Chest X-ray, AP view. Patient: 63 years old, sex F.
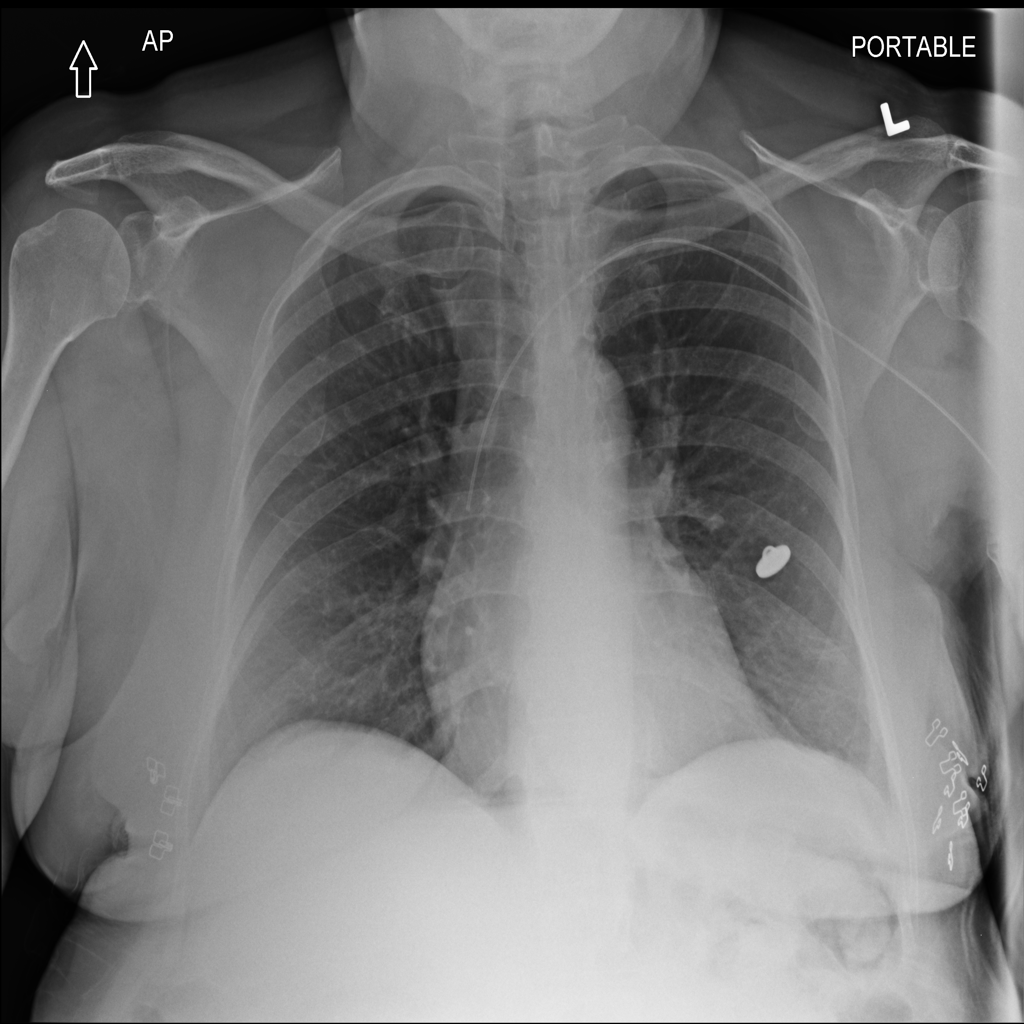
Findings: No Finding